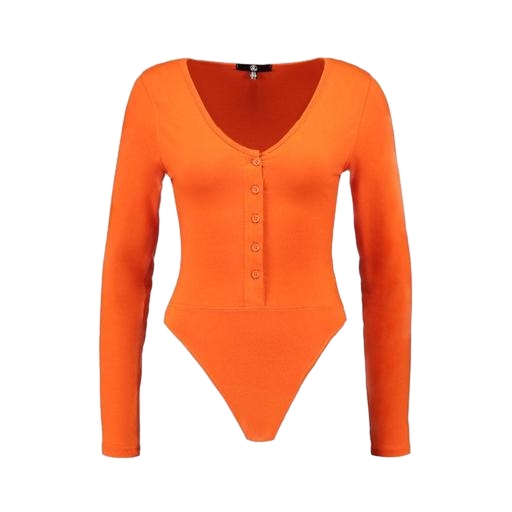
bright orange and long sleeves, orange and sleeves, orange button-down, white background